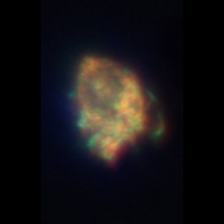
Taxon: Ciliates
Group: Other